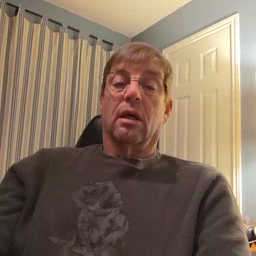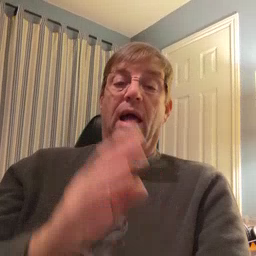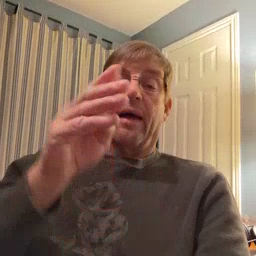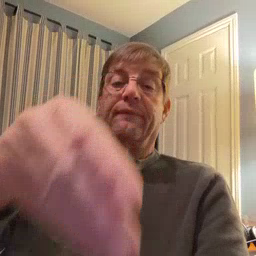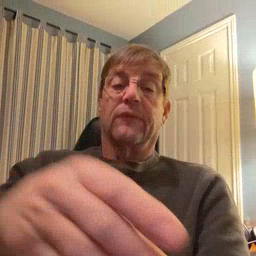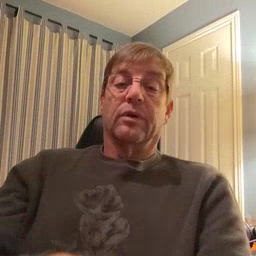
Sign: after